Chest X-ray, PA view. Patient: 48 years old, sex M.
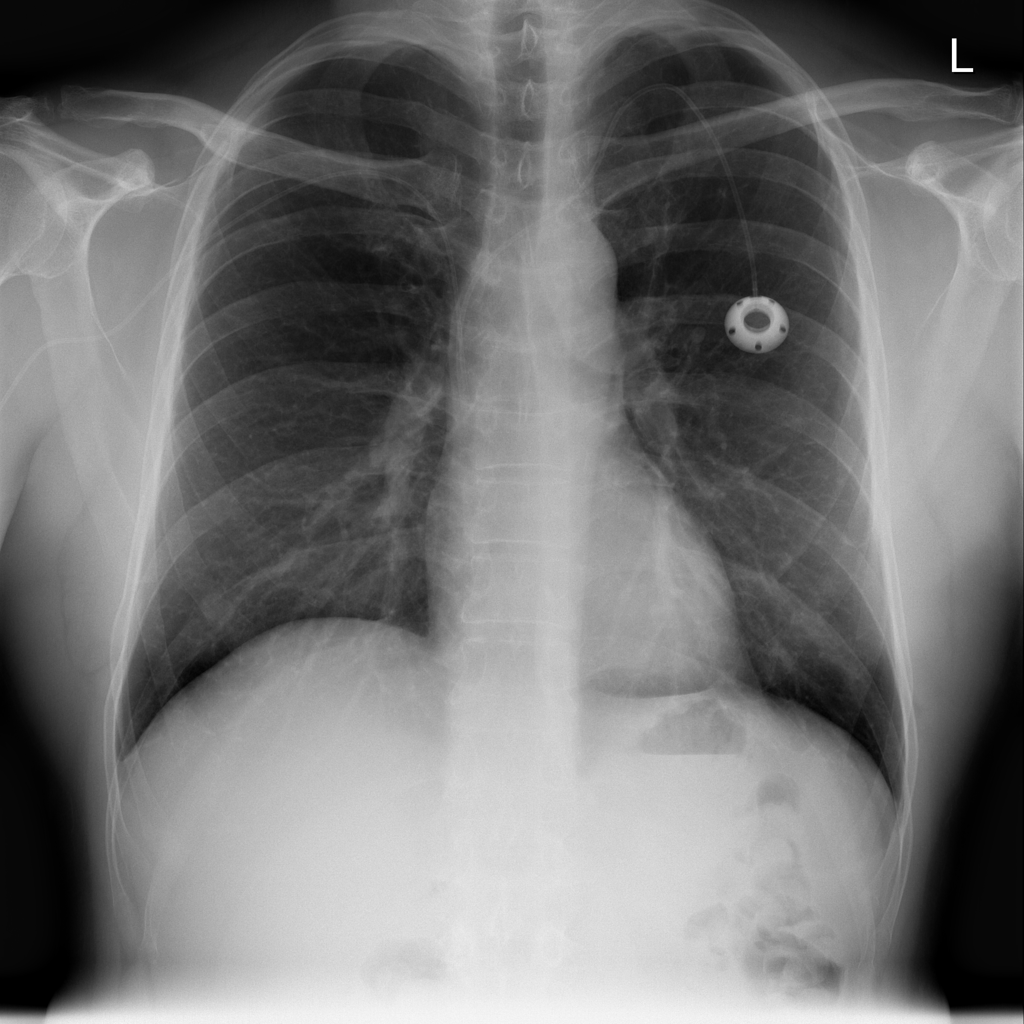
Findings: No Finding